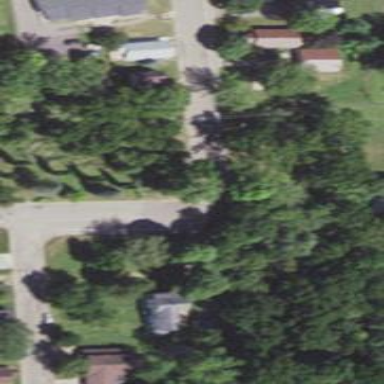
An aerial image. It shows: Residential road with bridge.